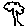
Label: tree